Field crop: maize
Growth stage: 2
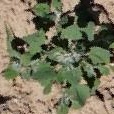
Species: chenopodium